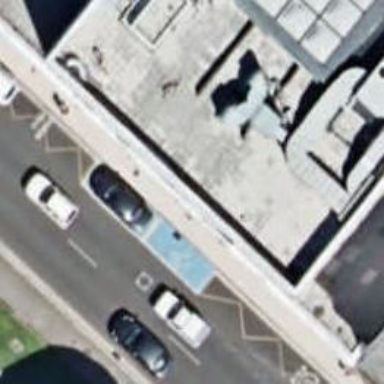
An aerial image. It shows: Designated parking space for disabled individuals.